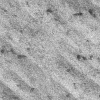
Atmospheric dust classification: not_dusty